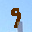
Label: 9